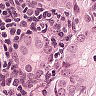
Metastatic tissue present: yes